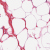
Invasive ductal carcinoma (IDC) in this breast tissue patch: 0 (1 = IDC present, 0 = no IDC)